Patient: sex M, age 57
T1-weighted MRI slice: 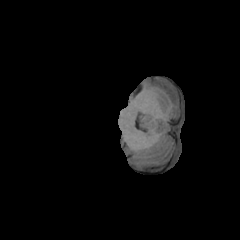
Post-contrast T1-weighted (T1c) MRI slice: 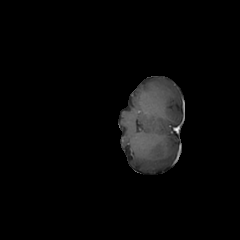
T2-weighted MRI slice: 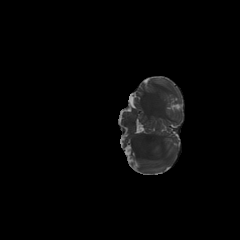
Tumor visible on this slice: no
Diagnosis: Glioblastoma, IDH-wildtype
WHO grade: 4